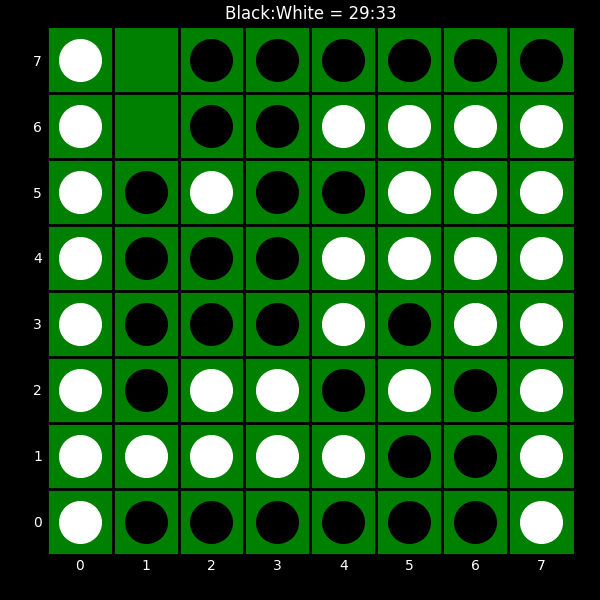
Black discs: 29
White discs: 33